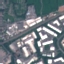
Land use / land cover class: Industrial